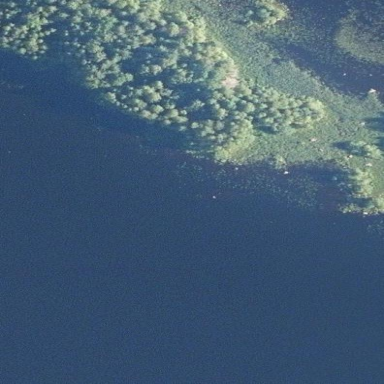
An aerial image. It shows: Beautiful lake surrounded by nature.